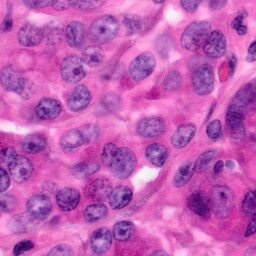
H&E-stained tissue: Pancreatic